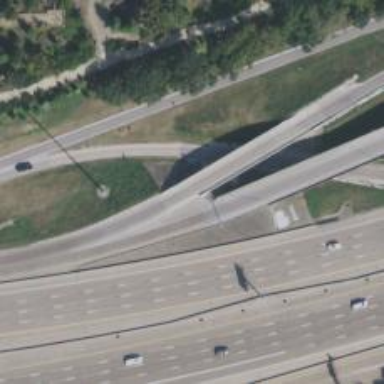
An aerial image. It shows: Bridge on motorway link.